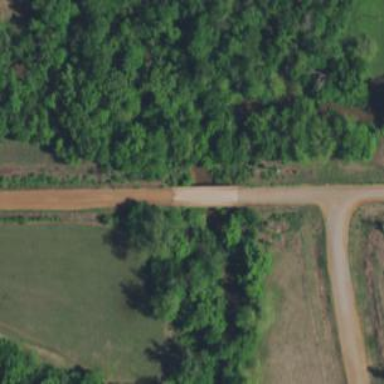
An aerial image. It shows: Track road on truss bridge with grade 1 track surface.